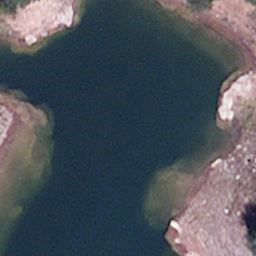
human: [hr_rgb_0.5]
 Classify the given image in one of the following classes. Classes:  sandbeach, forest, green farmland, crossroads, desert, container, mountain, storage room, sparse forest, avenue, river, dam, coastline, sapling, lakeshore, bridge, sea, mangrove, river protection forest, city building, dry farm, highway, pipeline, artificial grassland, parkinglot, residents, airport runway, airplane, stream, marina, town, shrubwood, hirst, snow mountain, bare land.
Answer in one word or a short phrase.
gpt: lakeshore